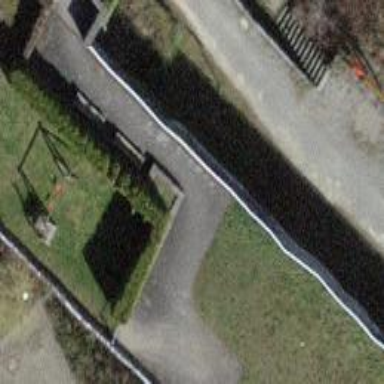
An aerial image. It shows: Brown bench.